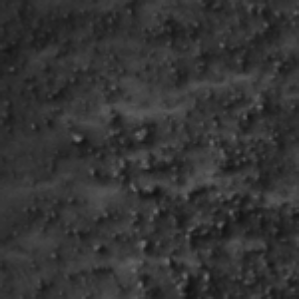
Label: frost